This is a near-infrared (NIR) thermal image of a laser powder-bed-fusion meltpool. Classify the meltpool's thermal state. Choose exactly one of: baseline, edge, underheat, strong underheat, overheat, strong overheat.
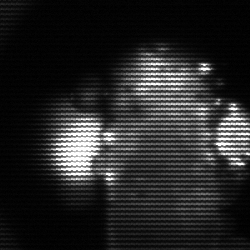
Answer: strong underheat